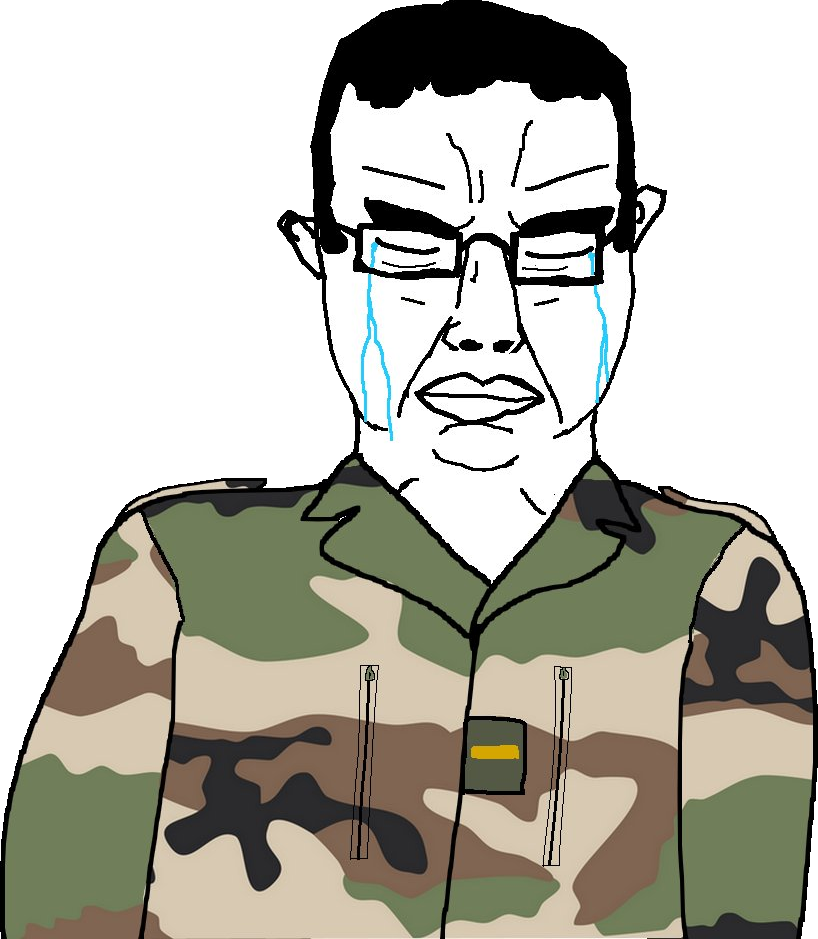
Label: 5_Poljak